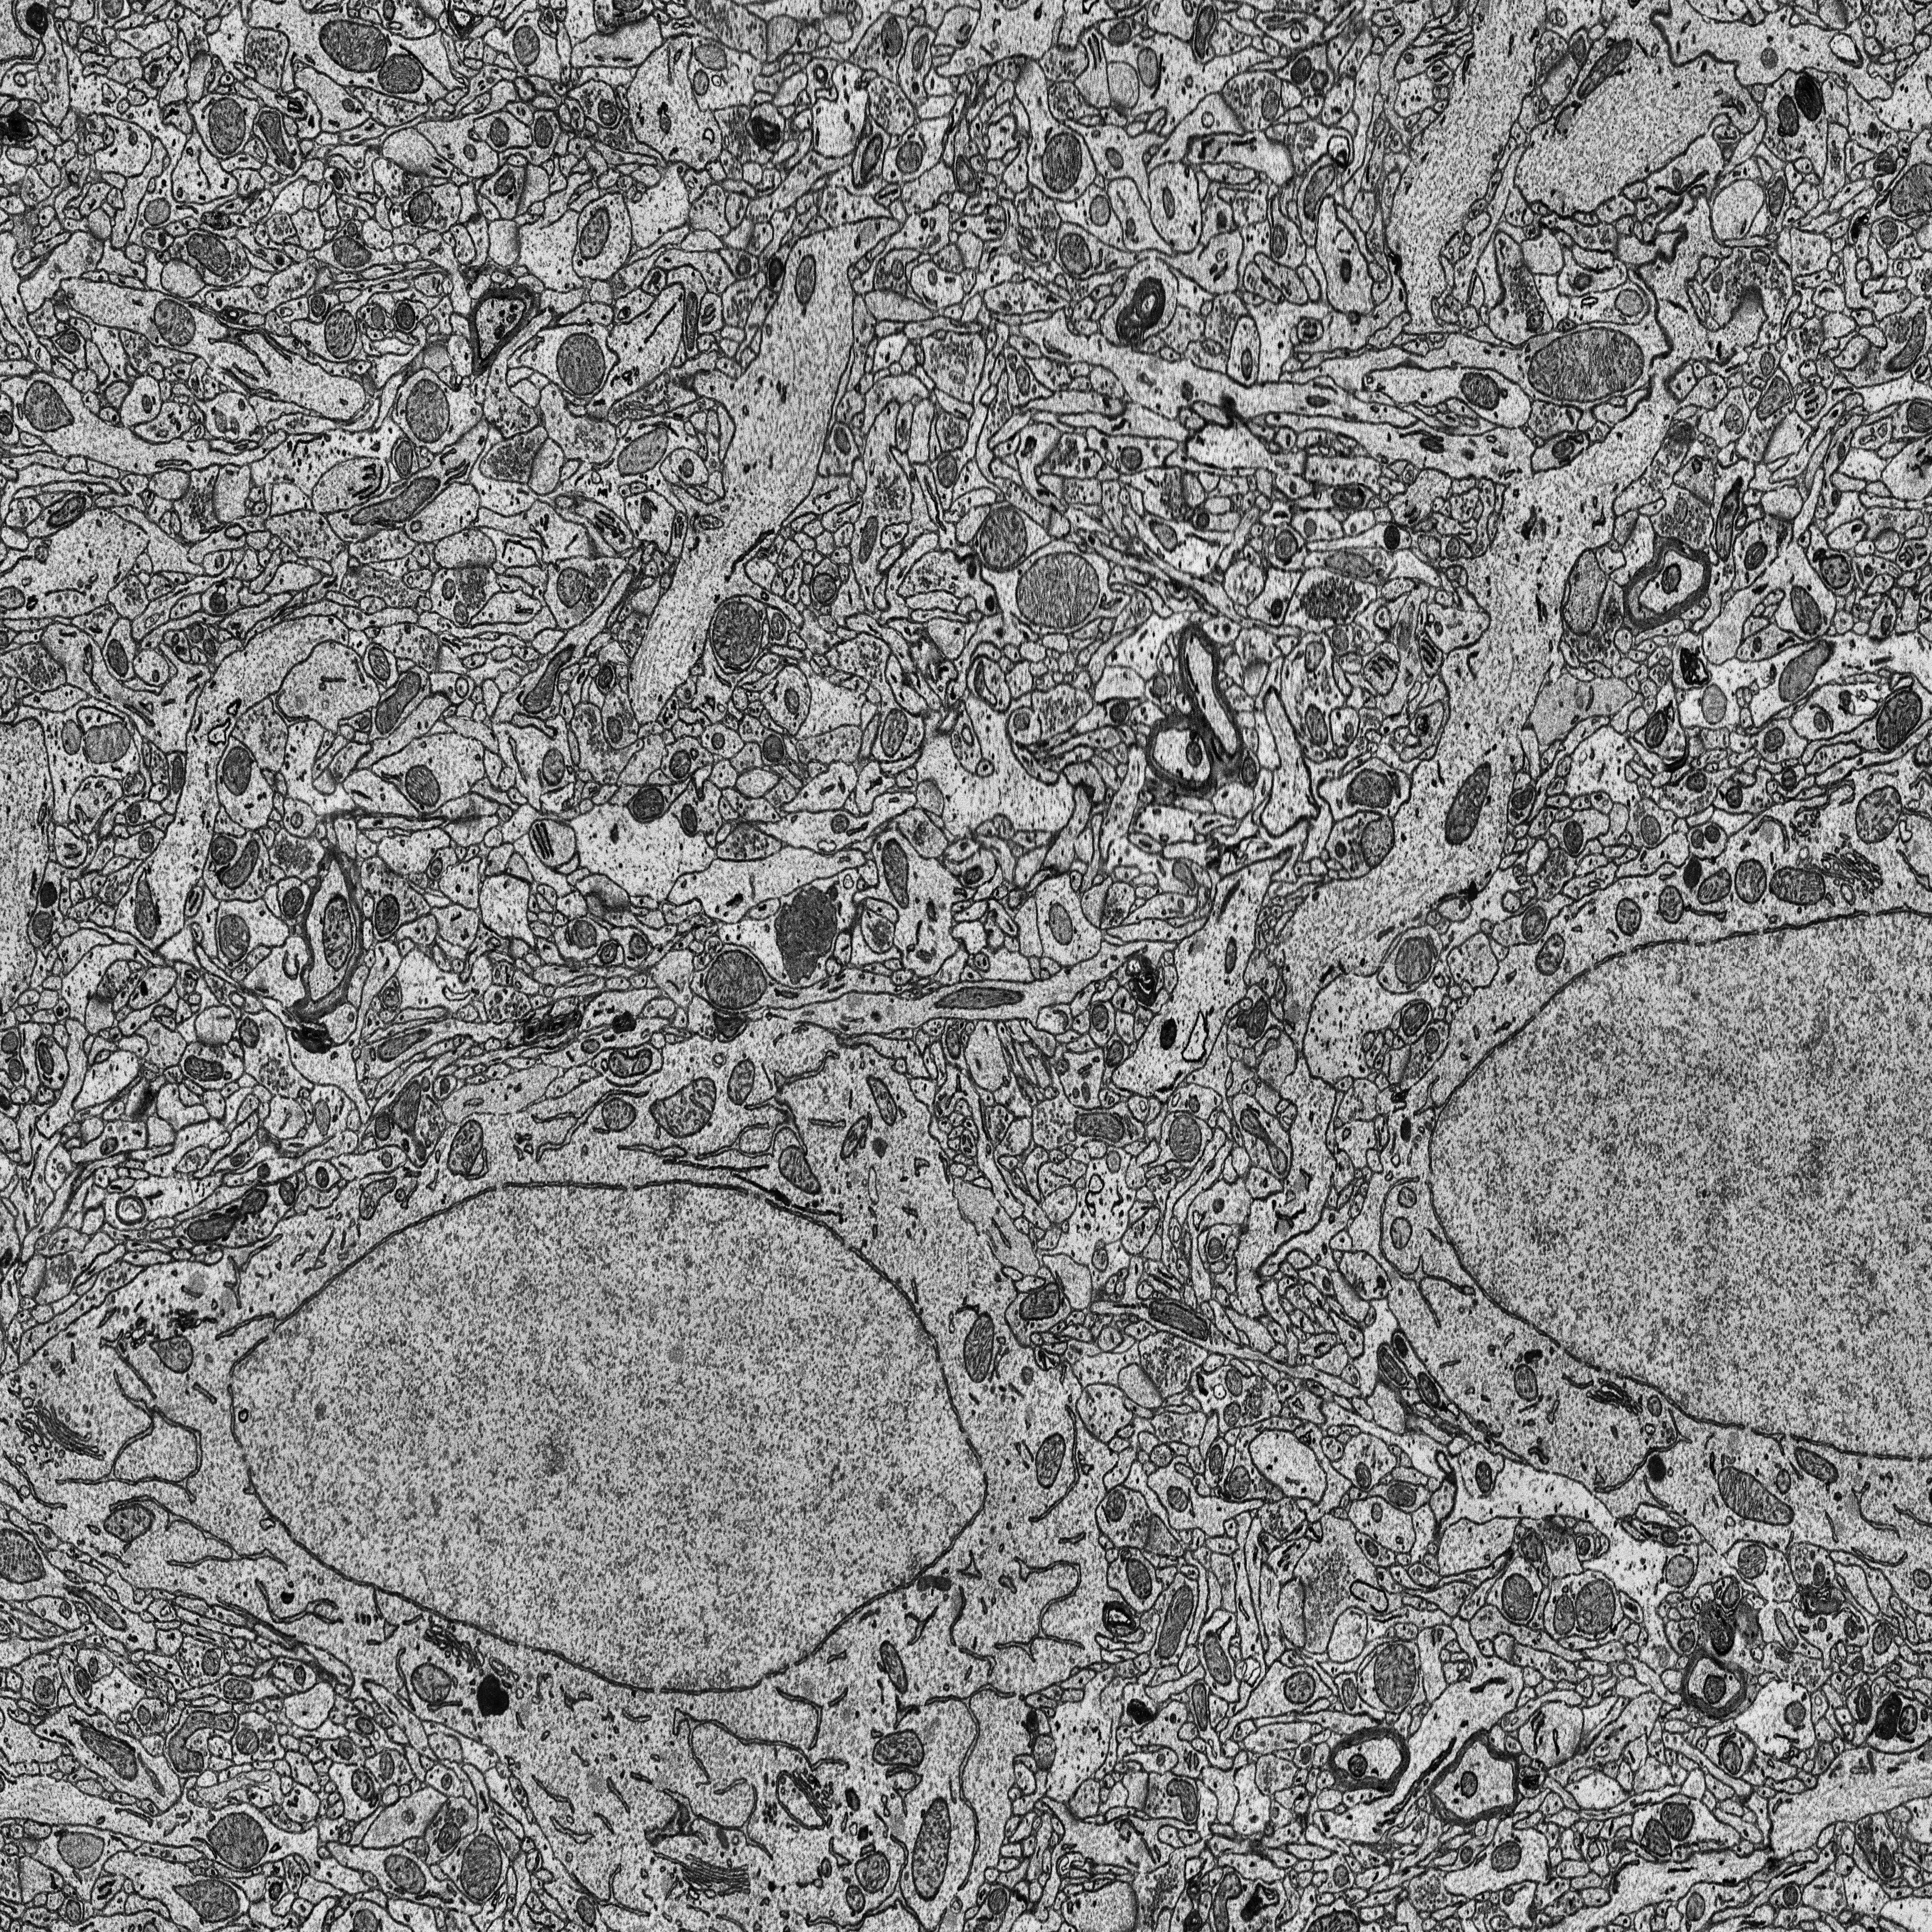
Electron microscopy slice of rat cortex tissue
Slice depth (z): 275
Mitochondria instances in slice: 390